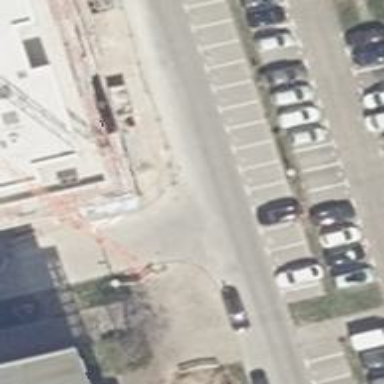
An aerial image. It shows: Sidewalk.